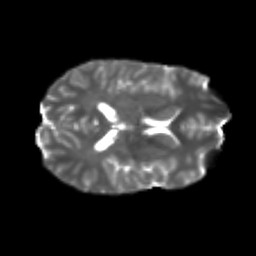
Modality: T2w
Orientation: axial
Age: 24
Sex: male
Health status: healthy
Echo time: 0.074 s